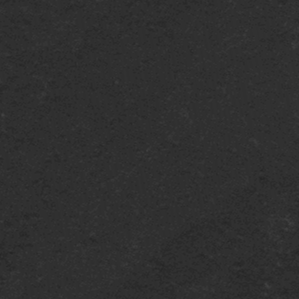
Label: frost